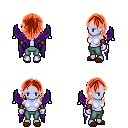
a pixel art fantasy rpg character, female body template, dark elf, purple skin, purple wings, teal pants, red long hairstyle, leather bracers, brown slippers, four views (front, back, left, right), 2x2 character sprite sheet, small pixel art, hard edges, no anti-aliasing